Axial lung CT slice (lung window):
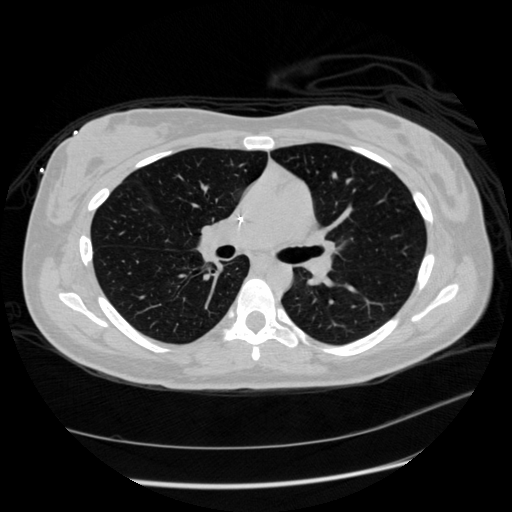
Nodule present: no